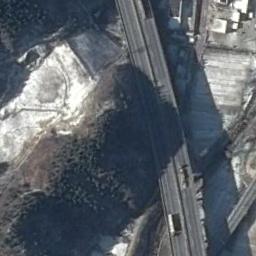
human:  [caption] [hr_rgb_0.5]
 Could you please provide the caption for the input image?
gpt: The freeway is between the bare land and some trees .

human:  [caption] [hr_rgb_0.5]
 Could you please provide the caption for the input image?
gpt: There are only two cars on the straight highway .

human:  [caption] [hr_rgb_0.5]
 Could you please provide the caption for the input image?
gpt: There are large fields of farmland and withered trees around the freeway, And there are several cars on the freeway .

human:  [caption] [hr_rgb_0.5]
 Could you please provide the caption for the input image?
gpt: A straight freeway goes through the wasteland with some trees .

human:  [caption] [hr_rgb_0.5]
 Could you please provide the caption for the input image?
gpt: There are some bare land and trees beside the freeway .